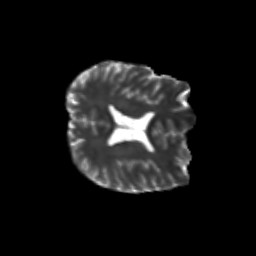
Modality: T2w
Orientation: axial
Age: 36
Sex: male
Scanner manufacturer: siemens
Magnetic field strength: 3 T
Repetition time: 3.5 s
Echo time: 0.104 s